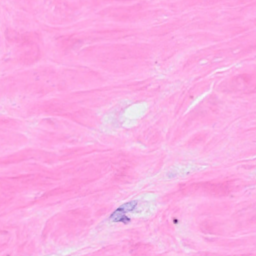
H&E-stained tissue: Breast